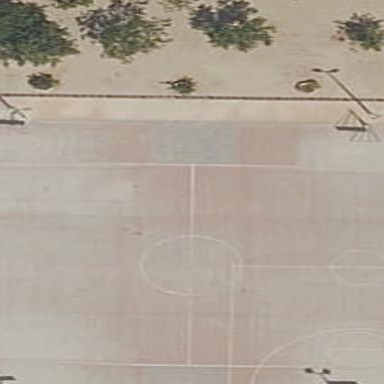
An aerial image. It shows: Asphalt sports pitch suitable for basketball and futsal.